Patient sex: M
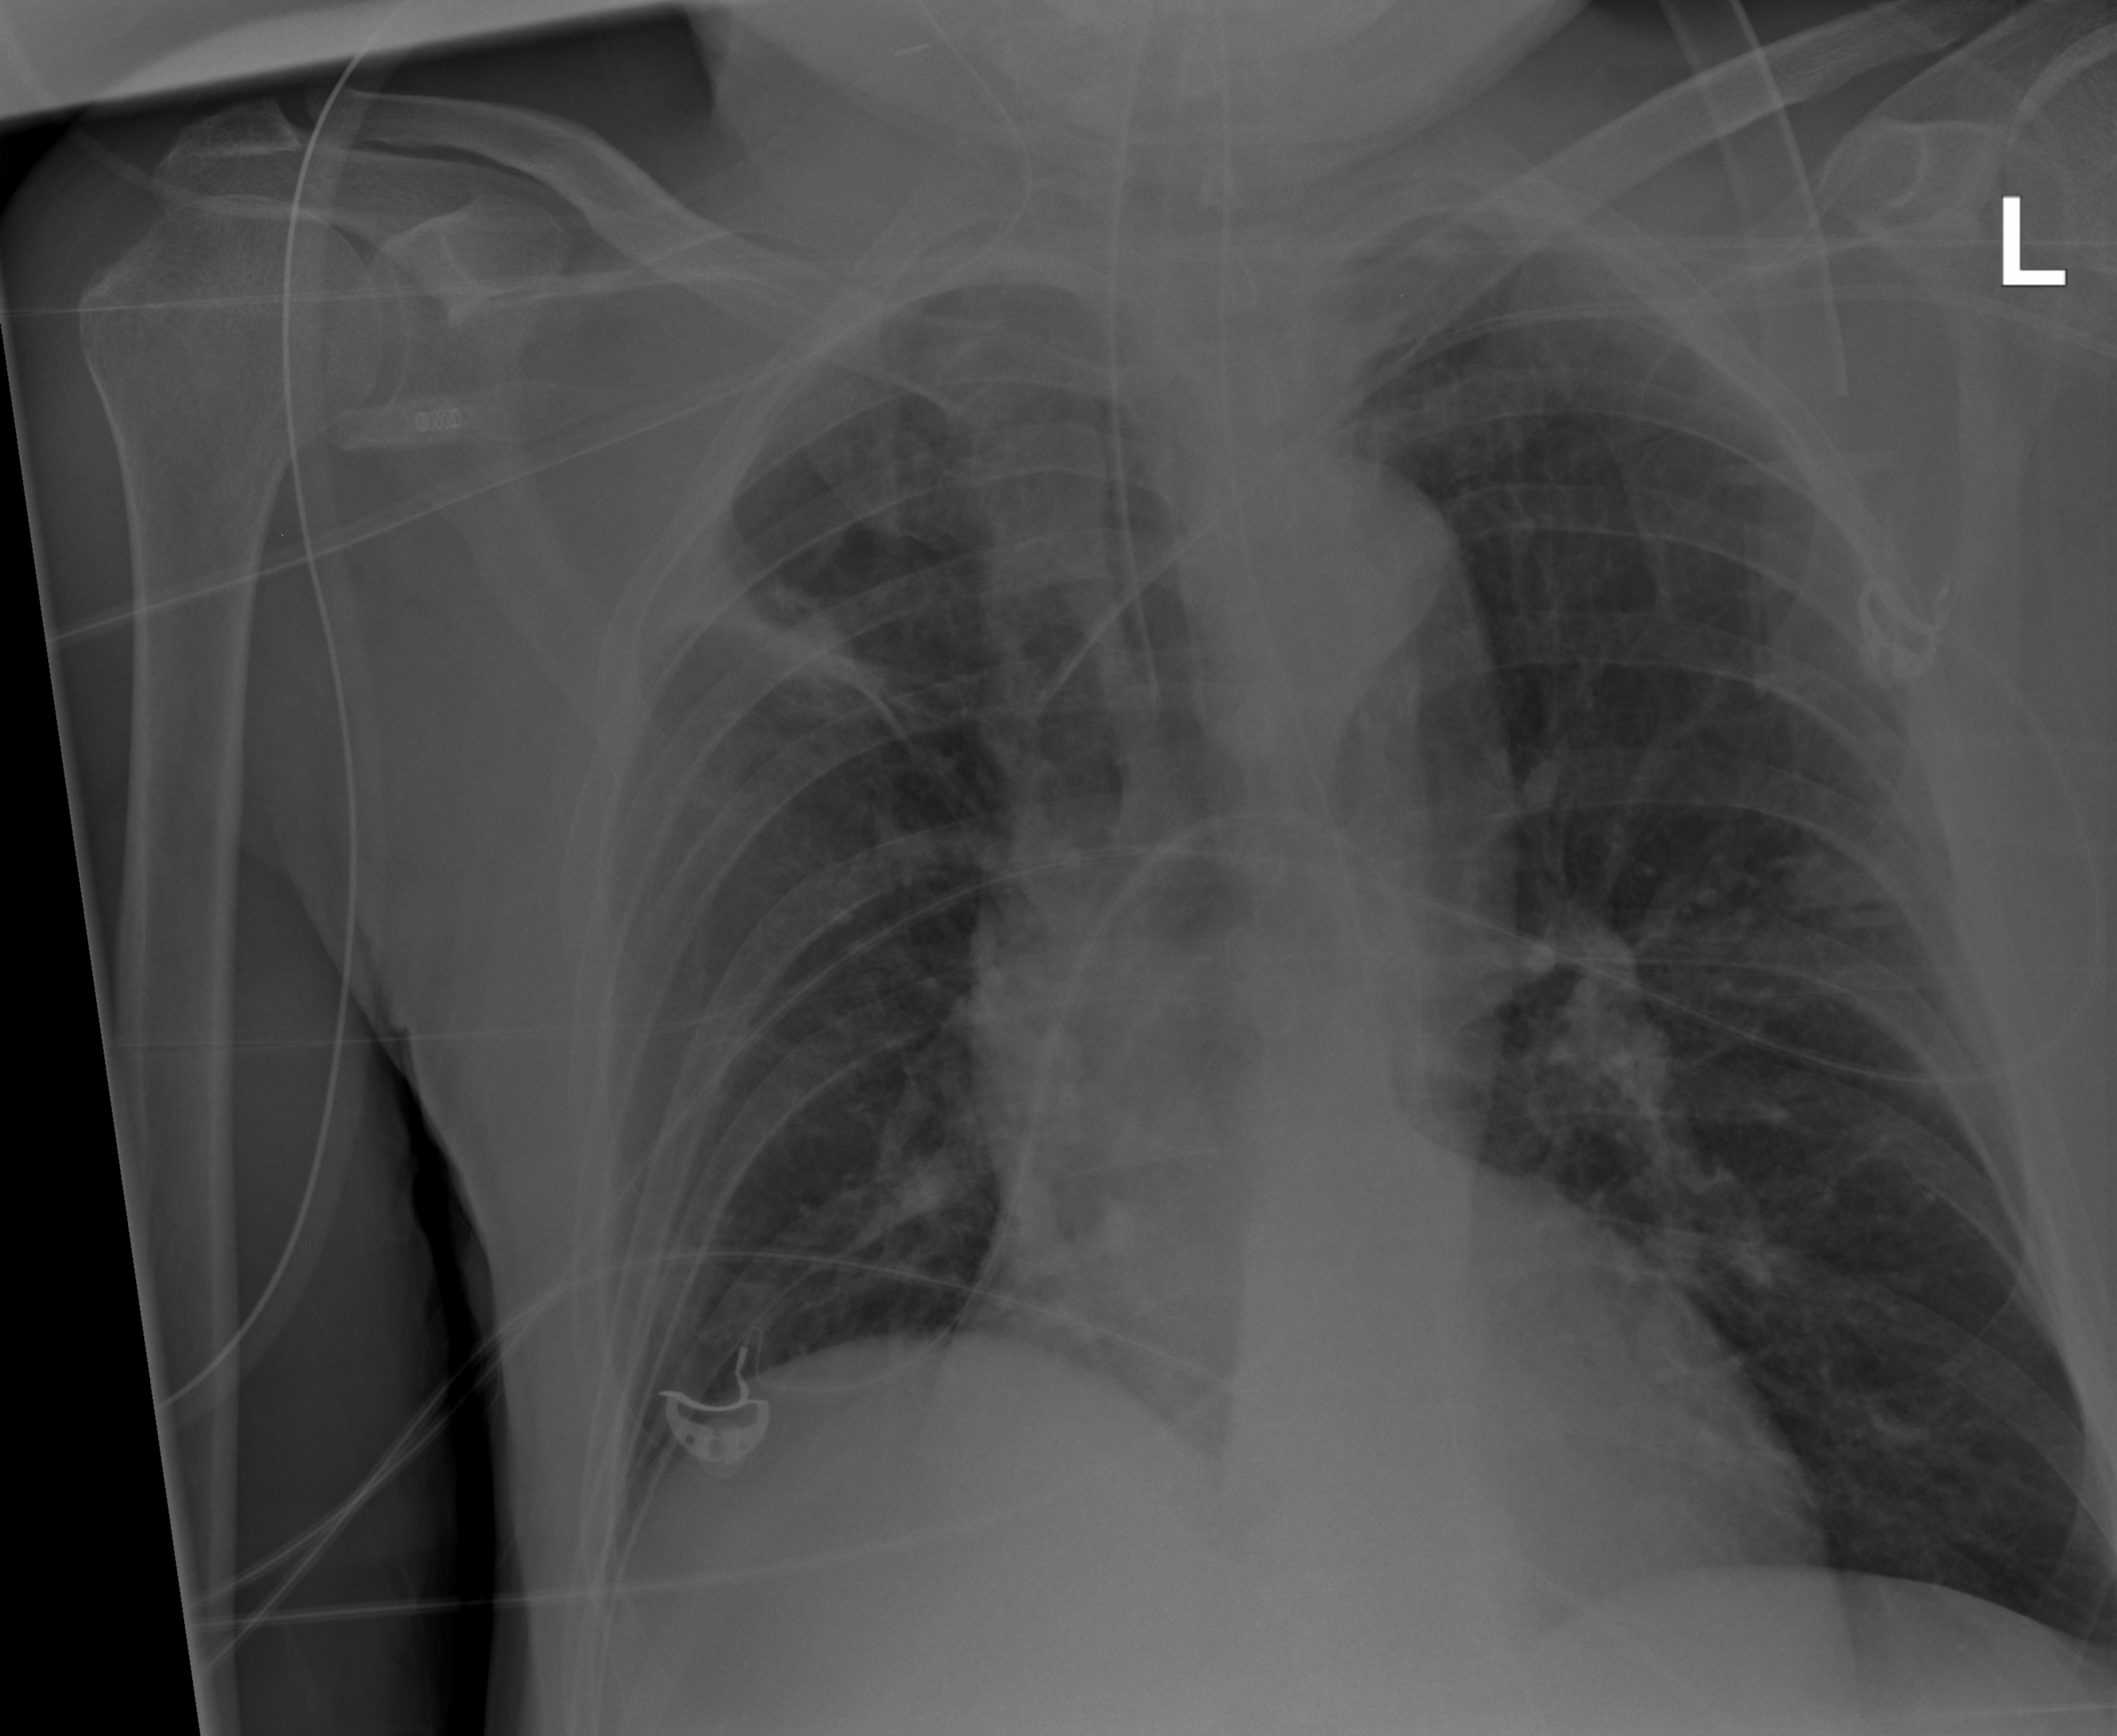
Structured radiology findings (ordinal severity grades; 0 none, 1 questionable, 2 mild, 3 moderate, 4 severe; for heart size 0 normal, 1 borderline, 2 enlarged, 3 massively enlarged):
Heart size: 0
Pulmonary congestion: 0
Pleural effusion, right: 0
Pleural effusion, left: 0
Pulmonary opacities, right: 0
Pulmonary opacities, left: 0
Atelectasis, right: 2
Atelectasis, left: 0